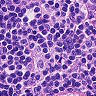
Metastatic tissue present: no